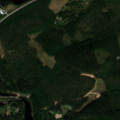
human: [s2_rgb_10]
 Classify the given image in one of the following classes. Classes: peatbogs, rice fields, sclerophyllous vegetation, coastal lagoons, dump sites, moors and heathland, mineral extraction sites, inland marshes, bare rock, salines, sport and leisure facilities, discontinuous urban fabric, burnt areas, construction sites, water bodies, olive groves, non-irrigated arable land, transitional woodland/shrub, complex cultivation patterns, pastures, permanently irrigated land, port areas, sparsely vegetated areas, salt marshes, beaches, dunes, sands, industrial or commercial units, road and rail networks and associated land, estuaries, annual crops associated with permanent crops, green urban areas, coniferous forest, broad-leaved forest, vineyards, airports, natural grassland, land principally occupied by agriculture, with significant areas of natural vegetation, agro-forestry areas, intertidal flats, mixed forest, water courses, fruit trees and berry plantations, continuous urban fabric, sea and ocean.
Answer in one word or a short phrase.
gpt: coniferous forest, mixed forest, water bodies